Question: I installed XNA 4.0 and used this method:
<URL>
to access XNA in vs2012.(I installed VC# 2010 express first.)
Everything went fine, I could even open XNA game project and ran.
But the new project menu did not show the Windows Game and Xbox360 Game option.
Why are they missing?

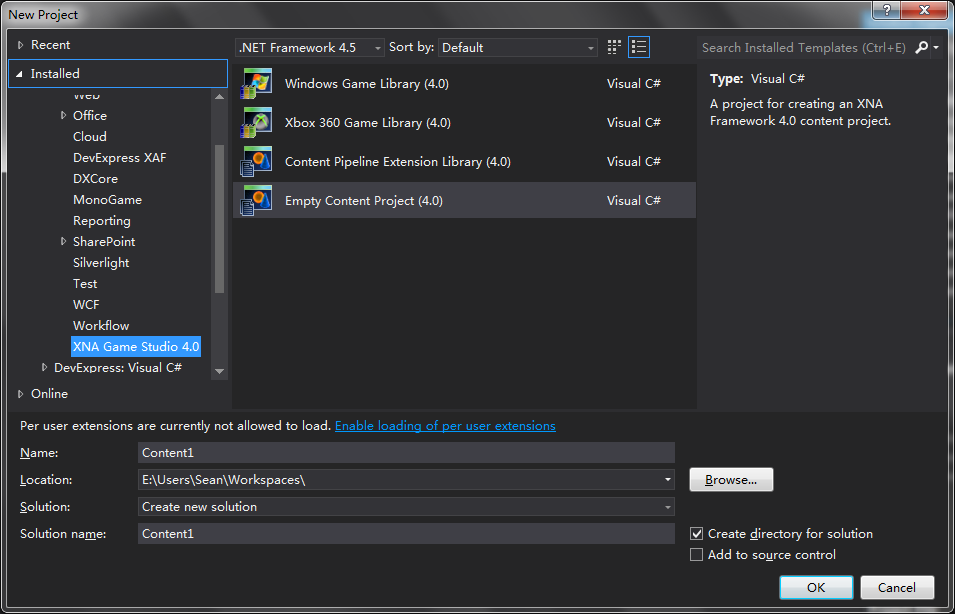
Answer: I reinstalled and it's fixed.
I think it's the installation path that causes this problem. VS2010 and VS2012 should be installed on the same disk. I have VS2012 installed on D:\Program Files (x86)\Microsoft Visual Studio 11.0 and VS2010 reinstalled on D:\Program Files (x86)\Microsoft Visual Studio 10.0 not the default C:\Program Files (x86)\Microsoft Visual Studio 10.0. Then install and copy XNA with the same old trick.
Don't know why is that but it works like a charm.
MonoGame is fine but it still needs support from XNA Content pipeline.